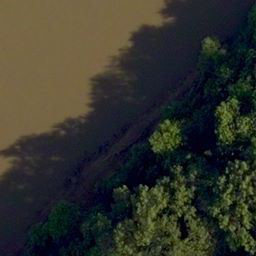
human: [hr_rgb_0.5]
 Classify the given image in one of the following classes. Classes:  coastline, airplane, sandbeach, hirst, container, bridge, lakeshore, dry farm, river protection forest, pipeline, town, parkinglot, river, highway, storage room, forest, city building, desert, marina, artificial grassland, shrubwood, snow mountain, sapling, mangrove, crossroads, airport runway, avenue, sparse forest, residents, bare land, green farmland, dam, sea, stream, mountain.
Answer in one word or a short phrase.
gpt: river protection forest